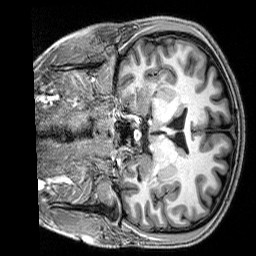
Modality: T1w
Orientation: coronal
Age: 21
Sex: male
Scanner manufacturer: siemens
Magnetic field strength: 3 T
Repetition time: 2.8 s
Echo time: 0.00212 s